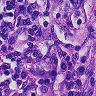
Metastatic tissue present: yes